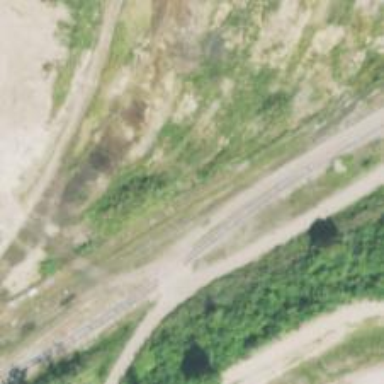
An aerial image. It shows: Disused railway spur service.